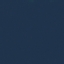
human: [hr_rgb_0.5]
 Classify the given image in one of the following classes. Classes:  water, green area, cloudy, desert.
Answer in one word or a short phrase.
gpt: water